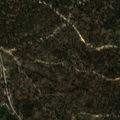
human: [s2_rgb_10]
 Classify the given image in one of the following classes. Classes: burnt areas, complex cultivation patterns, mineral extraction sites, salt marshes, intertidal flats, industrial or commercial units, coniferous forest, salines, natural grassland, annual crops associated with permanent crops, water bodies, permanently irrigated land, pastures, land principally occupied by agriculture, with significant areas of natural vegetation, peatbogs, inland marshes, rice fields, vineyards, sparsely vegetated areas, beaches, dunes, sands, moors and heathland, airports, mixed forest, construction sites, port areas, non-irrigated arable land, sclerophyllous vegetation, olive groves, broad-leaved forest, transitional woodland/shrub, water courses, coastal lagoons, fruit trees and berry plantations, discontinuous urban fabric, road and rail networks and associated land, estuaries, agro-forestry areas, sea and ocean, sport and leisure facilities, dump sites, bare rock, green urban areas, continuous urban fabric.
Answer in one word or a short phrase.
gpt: agro-forestry areas, broad-leaved forest, transitional woodland/shrub